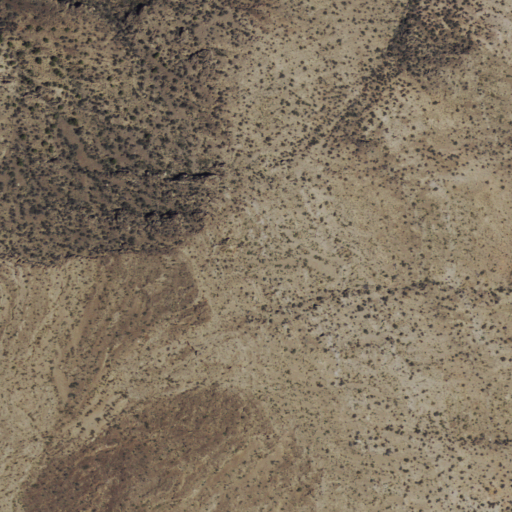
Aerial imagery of mountain in Nevada named Fox Mountain containing only shrub